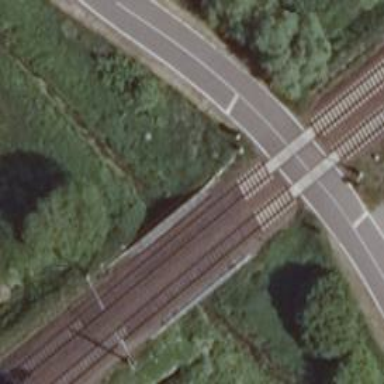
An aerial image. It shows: Bridge with electrified railway tracks featuring contact line.